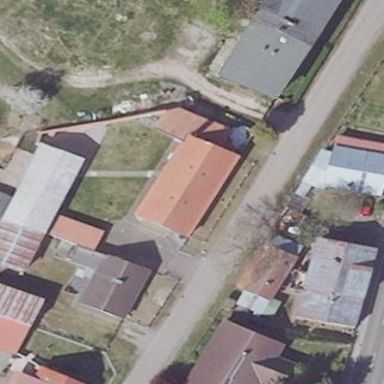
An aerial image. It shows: Building with gabled roof.